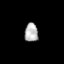
Tissue: prostate
Cell type: Epithelial cells
Senescence score: 0.3412
Nuclear area (px): 246
Mean DAPI intensity: 176.874